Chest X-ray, PA view. Patient: 70 years old, sex M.
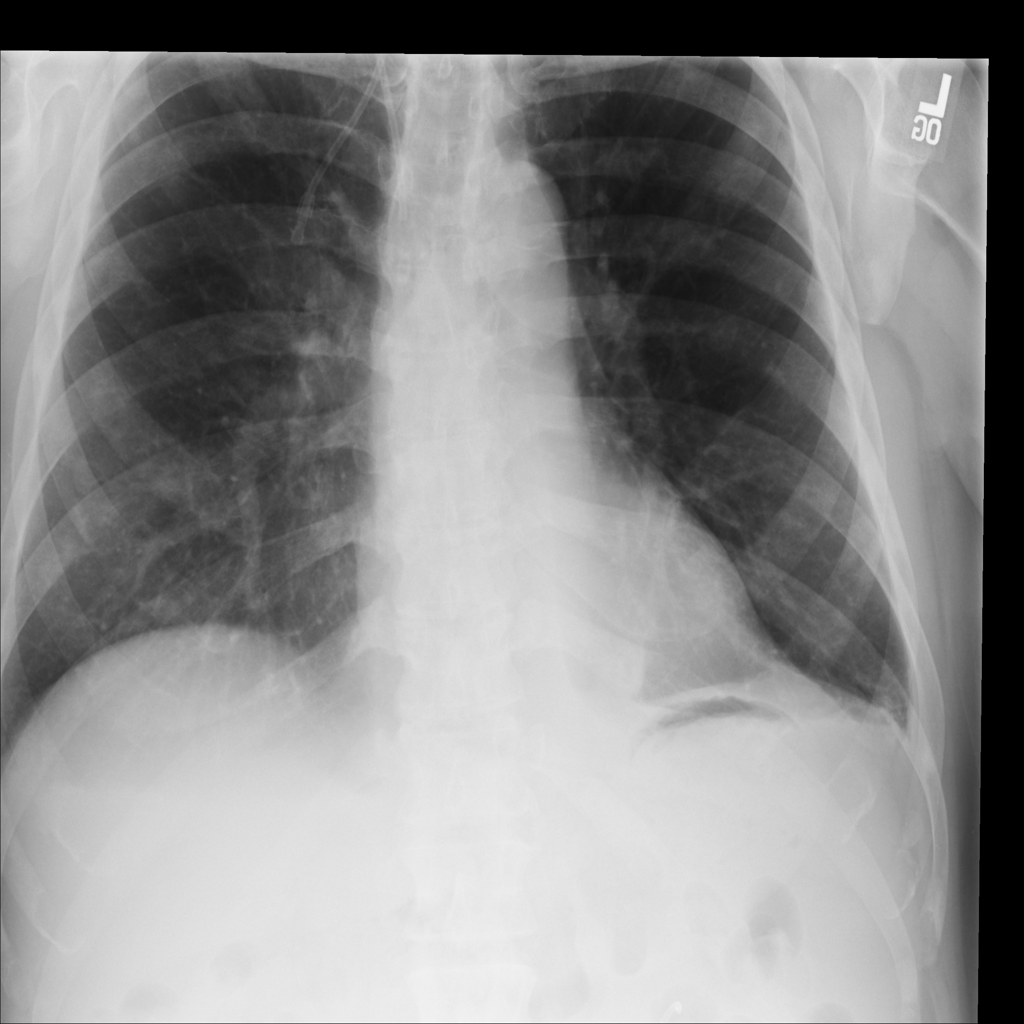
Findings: Atelectasis, Effusion